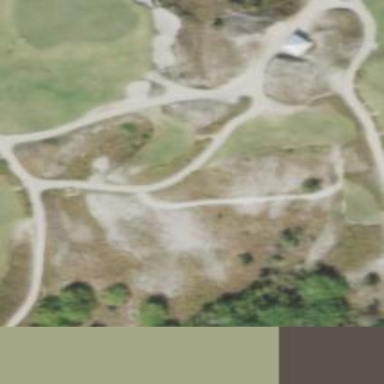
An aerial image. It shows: Path for both road and golf.